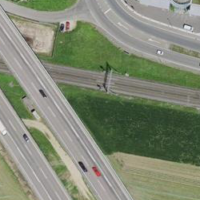
EUNIS habitat code: 57
Species observed at this site:
Milvus milvus